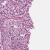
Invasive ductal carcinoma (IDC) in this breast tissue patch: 1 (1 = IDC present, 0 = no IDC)